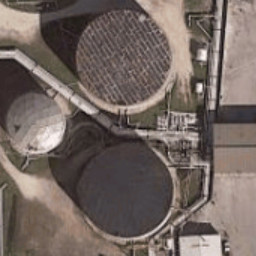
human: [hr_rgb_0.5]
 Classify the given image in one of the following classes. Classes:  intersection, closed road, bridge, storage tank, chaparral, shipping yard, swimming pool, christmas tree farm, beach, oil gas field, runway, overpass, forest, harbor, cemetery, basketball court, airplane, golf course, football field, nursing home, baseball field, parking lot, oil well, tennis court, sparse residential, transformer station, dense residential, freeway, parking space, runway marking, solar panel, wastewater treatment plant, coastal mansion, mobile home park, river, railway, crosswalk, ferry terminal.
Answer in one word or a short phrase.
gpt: storage tank